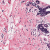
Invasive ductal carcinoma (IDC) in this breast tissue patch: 0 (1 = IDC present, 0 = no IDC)